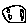
Label: moon